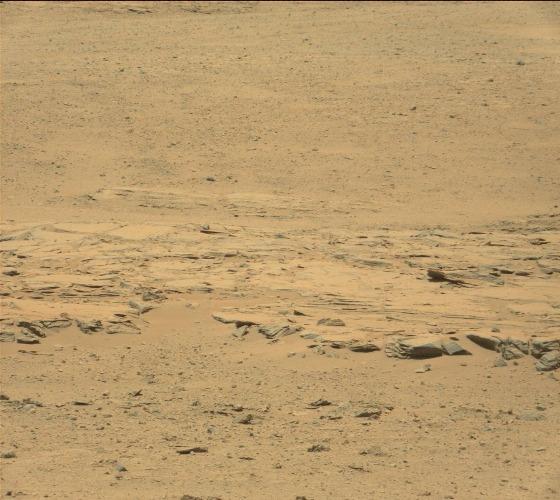
Terrain classes present: Bedrock, Gravel / Sand / Soil, Shadow